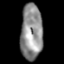
Tissue: lung
Cell type: T cells
Senescence score: 0.2145
Nuclear area (px): 1195
Mean DAPI intensity: 143.136